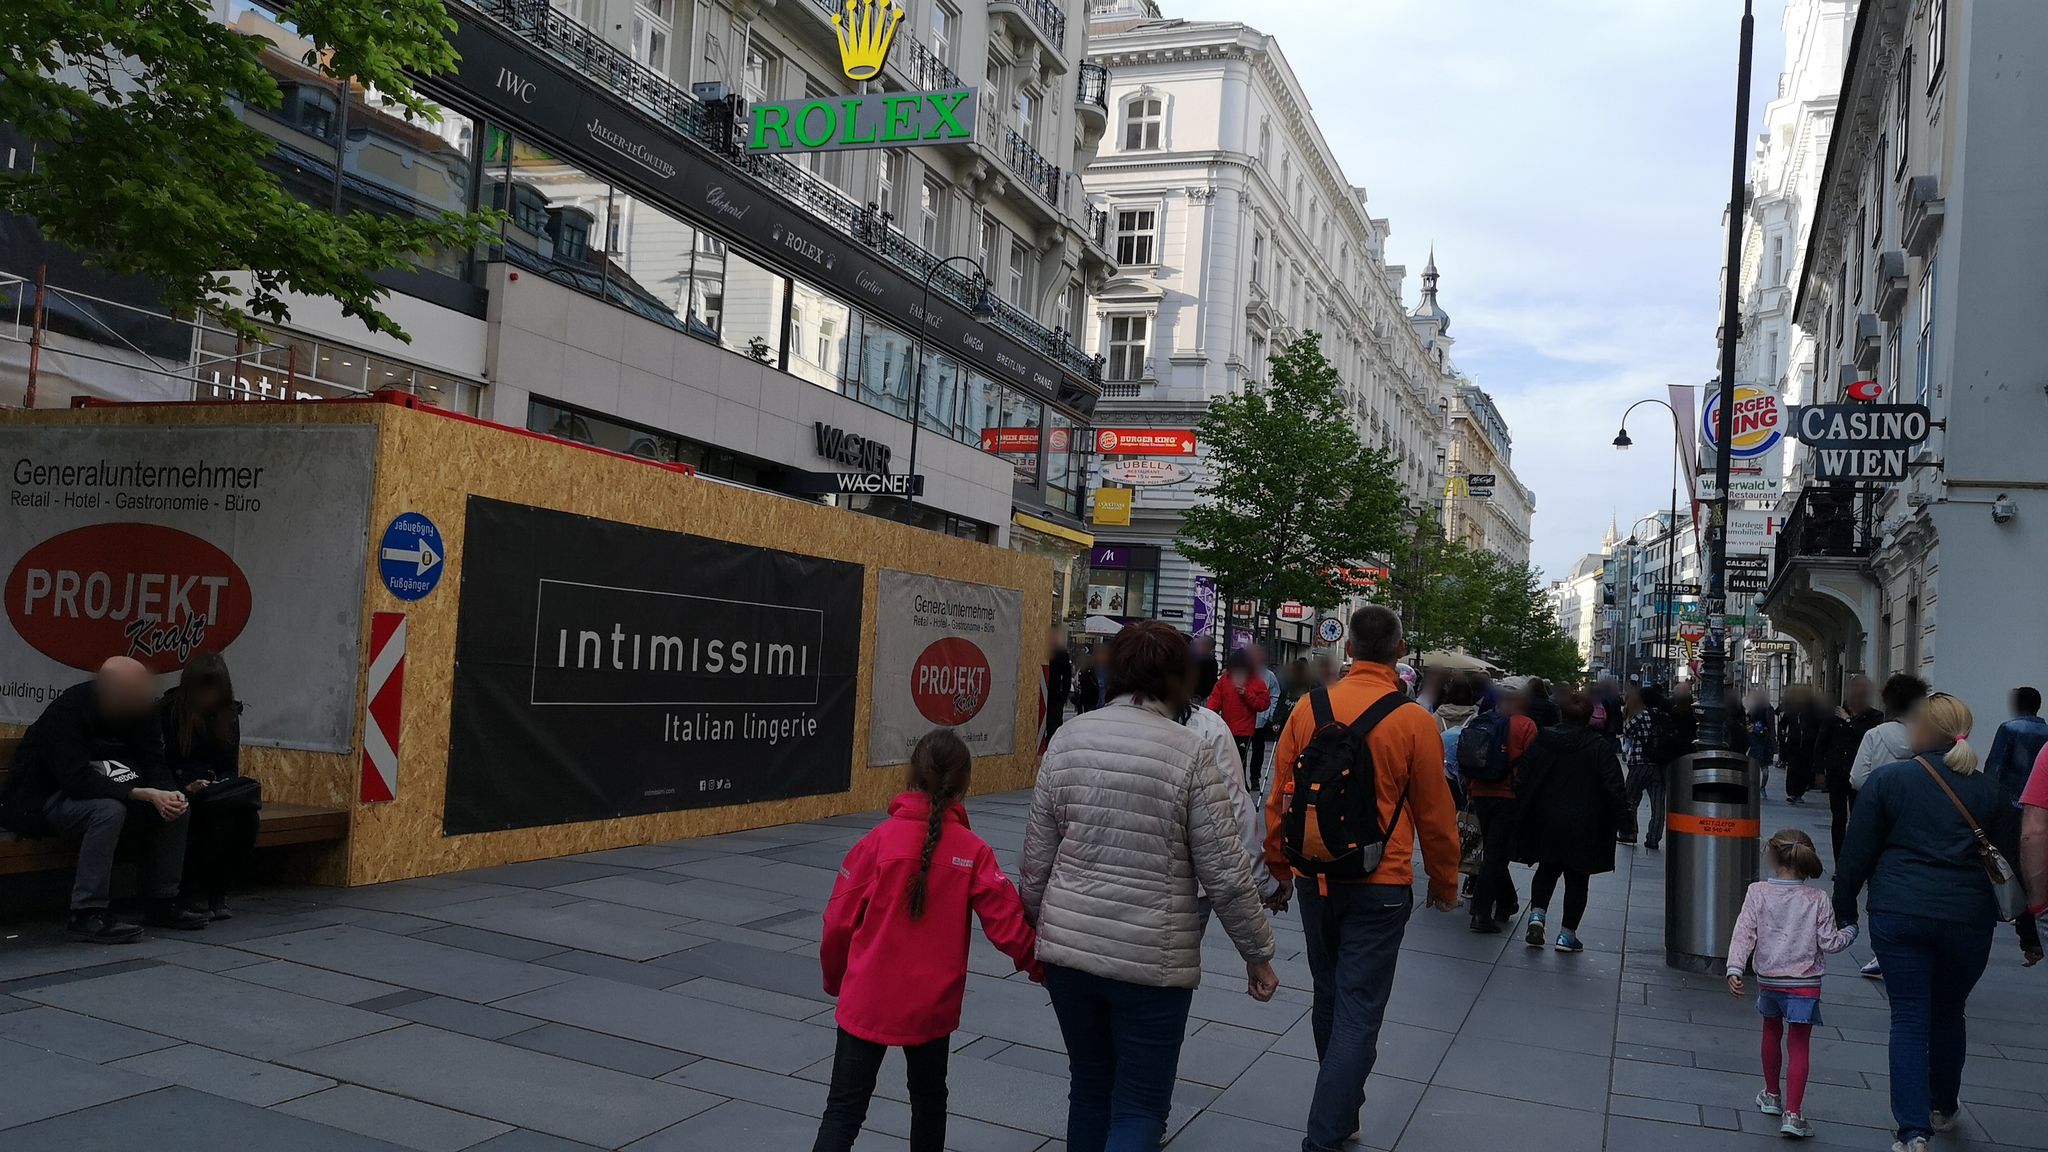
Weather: clear
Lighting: day
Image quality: good
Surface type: walking surface
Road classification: living_street, pedestrian
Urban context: urban centre
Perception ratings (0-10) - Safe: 1.54, Lively: 7.46, Beautiful: 5.83, Boring: 2.21, Depressing: 3.33, Wealthy: 8.03